Interaction volume radius: 5 \u00c5
Interaction volume height: 45 \u00c5
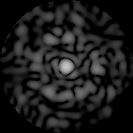
Disorder parameter: 0.8595